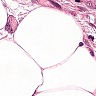
Metastatic tissue present: yes